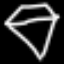
Label: diamond